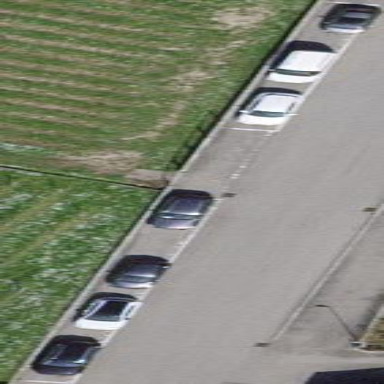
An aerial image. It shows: Parking area with asphalt surface.